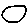
Label: circle